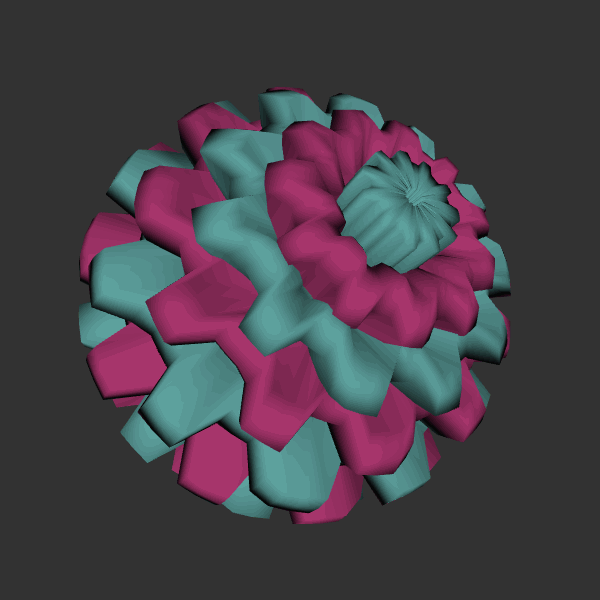
Background: dark